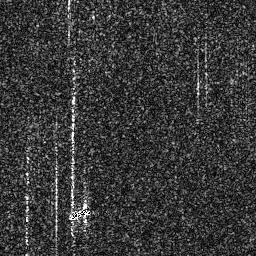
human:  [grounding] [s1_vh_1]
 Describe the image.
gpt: In the satellite image, there is  <ref>1 small ship </ref> <box>[[25, 80, 35, 85, 0]]</box> located at bottom.